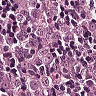
Metastatic tissue present: yes